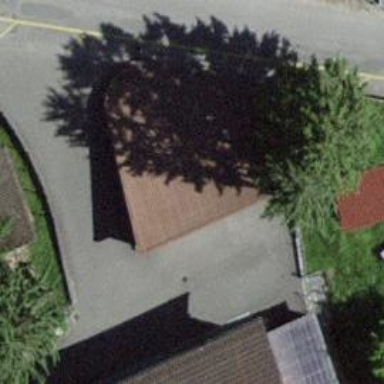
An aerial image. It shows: Rural barn.